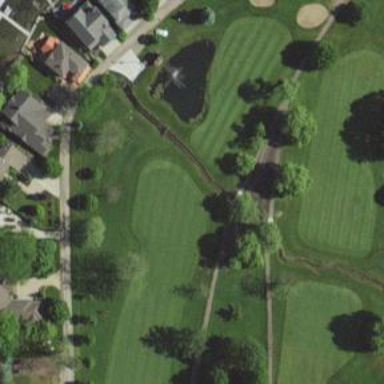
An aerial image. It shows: Grassy area designated as golf fairway.